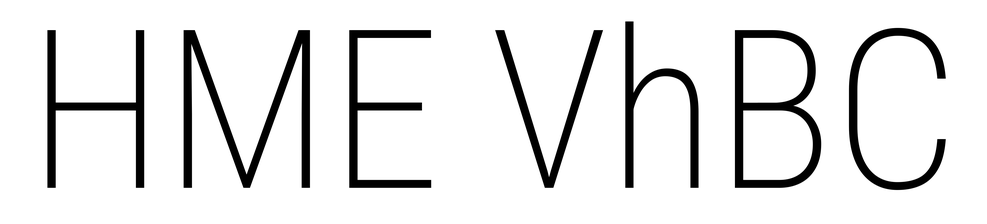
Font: Roboto_Condensed_ExtraLight